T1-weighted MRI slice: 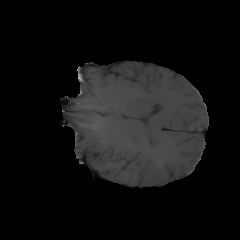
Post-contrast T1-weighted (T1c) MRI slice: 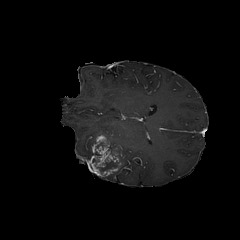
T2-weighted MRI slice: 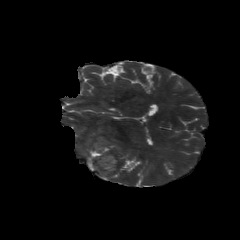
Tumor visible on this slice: yes